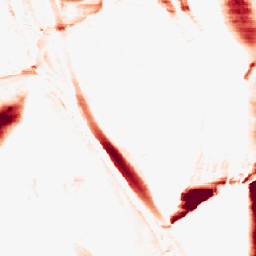
Category: morphological
Decomposition family: morphological_ellipse
Decomposition parameters: operation: opening
width: 5
height: 50
Upsampling method: area
Upsampling parameters: scale: 4
Upsampling scale: 4